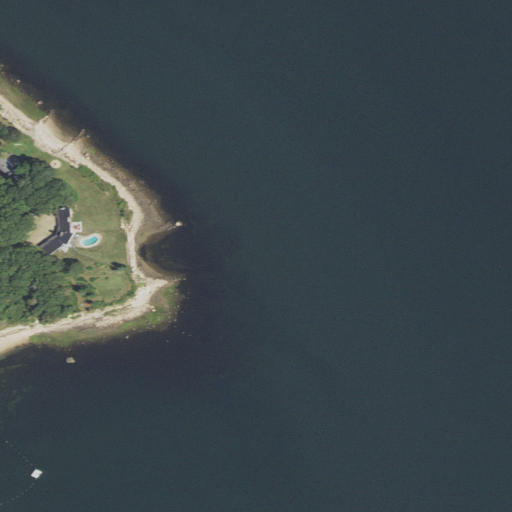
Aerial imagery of cape in Massachusetts named Piney Point containing open water, grassland, barren land, low intensity development, mixed forest, and medium intensity development